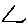
Label: triangle